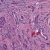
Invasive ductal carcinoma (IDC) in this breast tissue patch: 1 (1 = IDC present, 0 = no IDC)